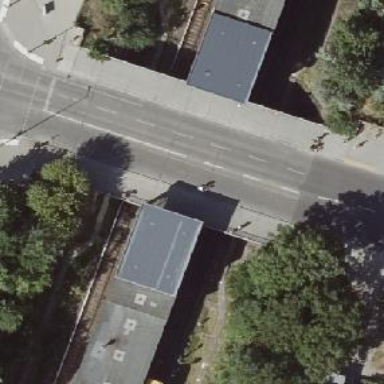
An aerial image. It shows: Subway entrance for railway system.